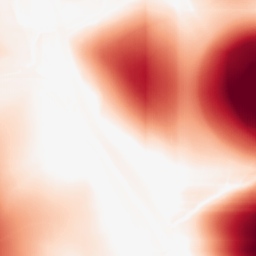
Category: morphological
Decomposition family: rolling_ball
Decomposition parameters: radius: 100
Upsampling method: fft_zeropad
Upsampling parameters: scale: 2
Upsampling scale: 2